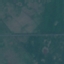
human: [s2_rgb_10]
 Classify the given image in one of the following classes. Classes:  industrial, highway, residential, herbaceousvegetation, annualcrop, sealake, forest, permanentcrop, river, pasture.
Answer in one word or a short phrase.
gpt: HerbaceousVegetation